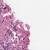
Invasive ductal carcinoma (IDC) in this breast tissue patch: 1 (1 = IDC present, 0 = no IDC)